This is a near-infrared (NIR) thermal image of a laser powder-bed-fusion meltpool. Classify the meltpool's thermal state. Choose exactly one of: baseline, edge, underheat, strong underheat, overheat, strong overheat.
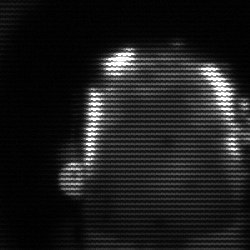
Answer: baseline